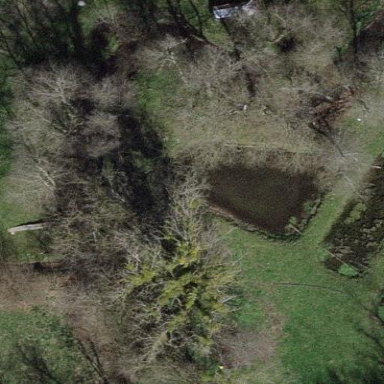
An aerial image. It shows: Pond surrounded by natural water.